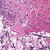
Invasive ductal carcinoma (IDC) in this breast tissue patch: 0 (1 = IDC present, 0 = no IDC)